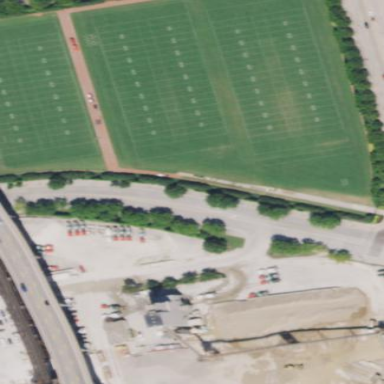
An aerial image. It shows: American football sports center.